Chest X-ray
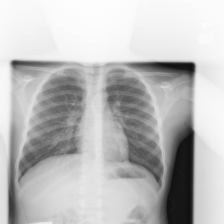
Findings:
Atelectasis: negative
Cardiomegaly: negative
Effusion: negative
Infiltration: positive
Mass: negative
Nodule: negative
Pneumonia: negative
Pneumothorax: negative
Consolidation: negative
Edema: negative
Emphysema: negative
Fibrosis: negative
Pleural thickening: negative
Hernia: negative